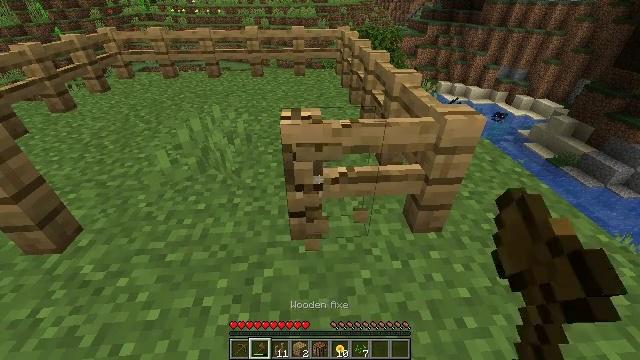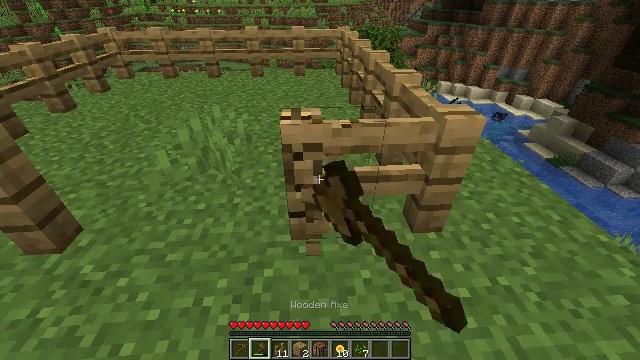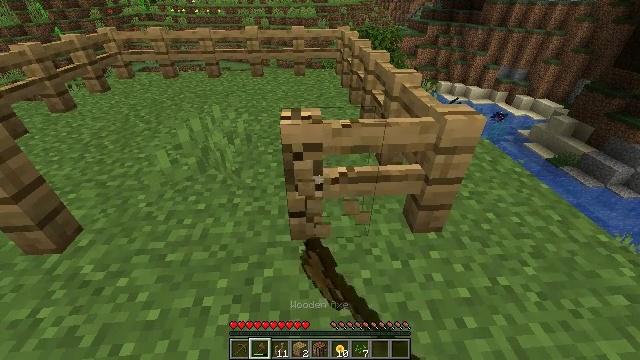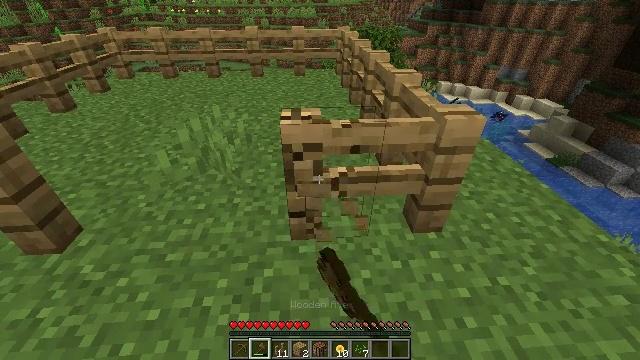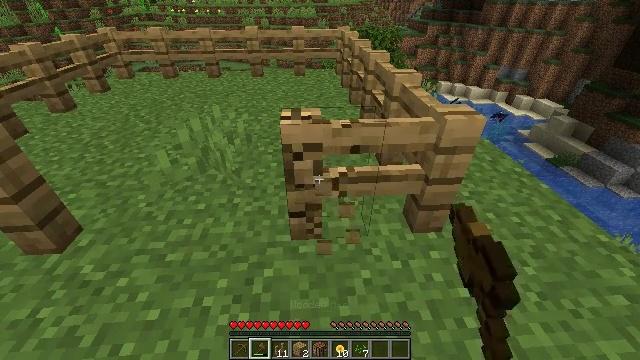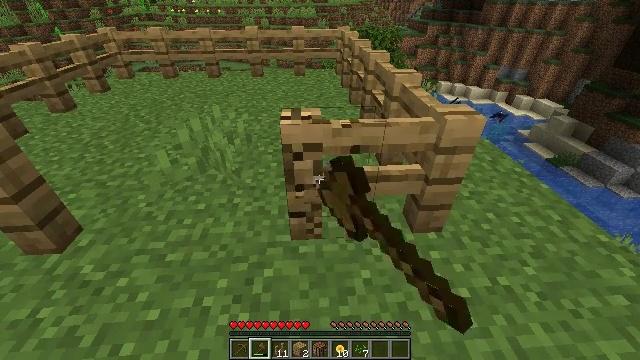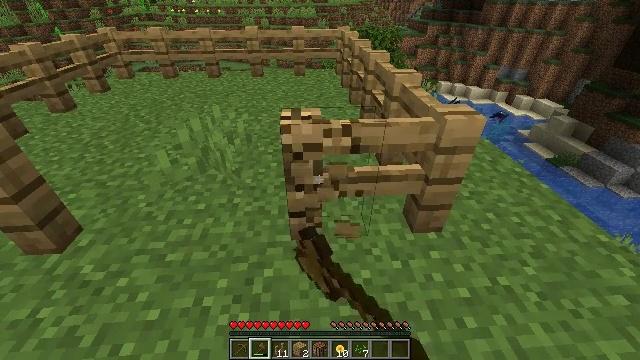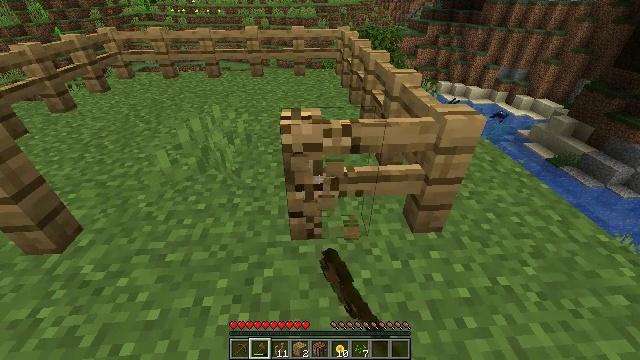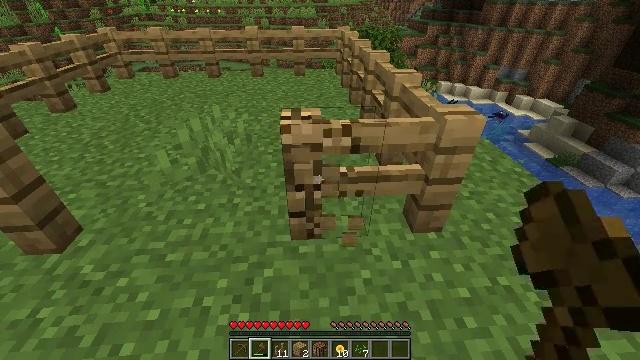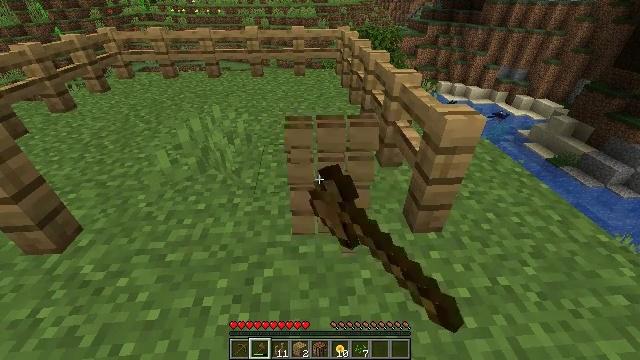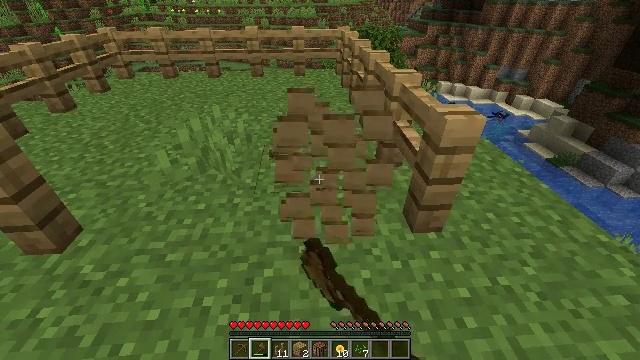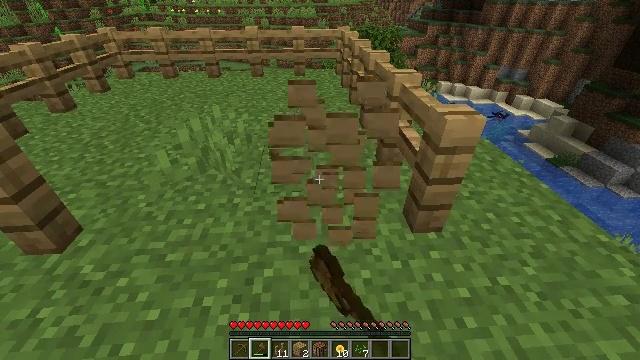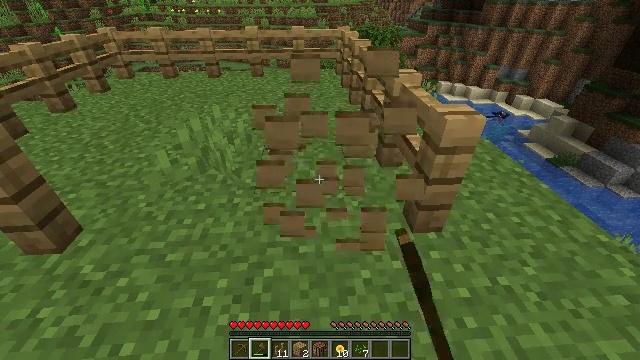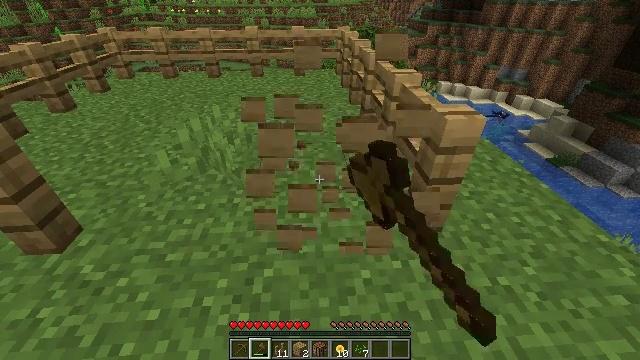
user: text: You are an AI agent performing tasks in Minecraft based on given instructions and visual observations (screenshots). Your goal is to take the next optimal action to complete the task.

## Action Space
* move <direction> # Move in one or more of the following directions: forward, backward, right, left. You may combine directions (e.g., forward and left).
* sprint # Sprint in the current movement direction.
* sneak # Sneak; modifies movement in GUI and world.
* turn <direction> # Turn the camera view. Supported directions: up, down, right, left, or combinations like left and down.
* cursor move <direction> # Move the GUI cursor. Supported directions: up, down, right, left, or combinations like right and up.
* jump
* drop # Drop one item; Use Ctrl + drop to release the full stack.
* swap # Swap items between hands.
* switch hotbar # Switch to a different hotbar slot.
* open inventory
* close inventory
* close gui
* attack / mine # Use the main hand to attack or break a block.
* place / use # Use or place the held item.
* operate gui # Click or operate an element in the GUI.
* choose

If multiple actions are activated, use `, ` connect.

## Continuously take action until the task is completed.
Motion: motion action
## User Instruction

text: Left-click to destroy the oak fence.
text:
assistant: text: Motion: attack / mine
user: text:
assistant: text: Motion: attack / mine
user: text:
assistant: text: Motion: attack / mine
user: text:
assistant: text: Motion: attack / mine
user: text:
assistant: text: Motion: attack / mine
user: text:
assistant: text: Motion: attack / mine
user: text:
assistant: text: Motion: attack / mine
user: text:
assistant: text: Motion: attack / mine
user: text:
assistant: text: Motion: attack / mine
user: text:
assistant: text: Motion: attack / mine
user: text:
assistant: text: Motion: attack / mine
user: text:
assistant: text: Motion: attack / mine
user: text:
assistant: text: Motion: attack / mine
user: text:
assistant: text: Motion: attack / mine